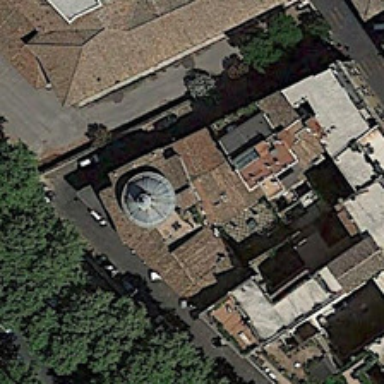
There are many tall buildings .